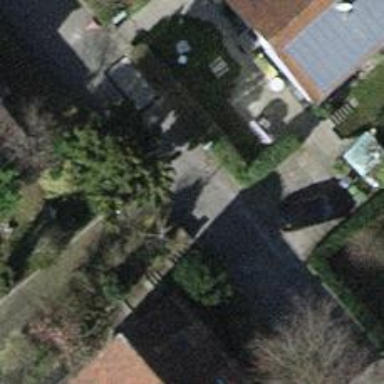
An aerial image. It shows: Living street.